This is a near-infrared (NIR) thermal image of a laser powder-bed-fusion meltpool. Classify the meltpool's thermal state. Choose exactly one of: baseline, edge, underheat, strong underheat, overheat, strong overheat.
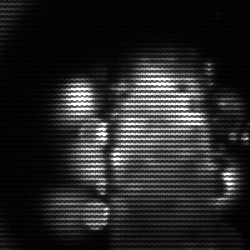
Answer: strong underheat